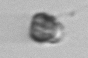
Label: Apedinella